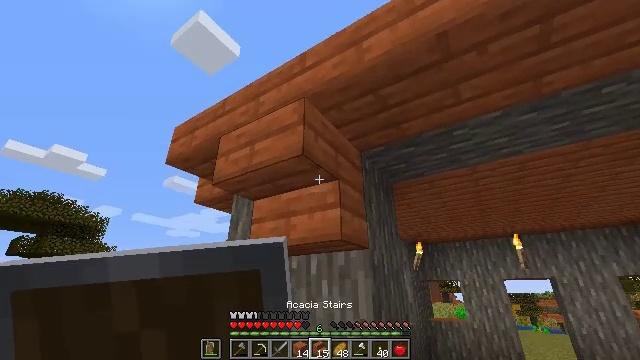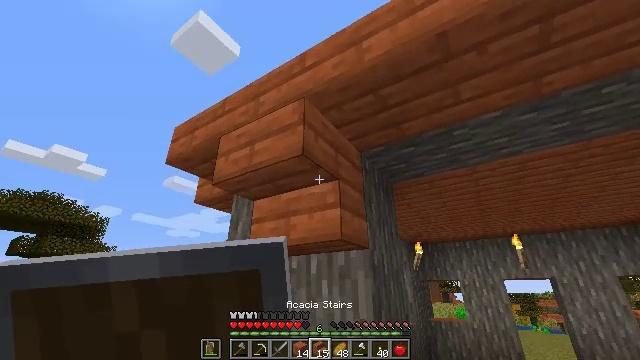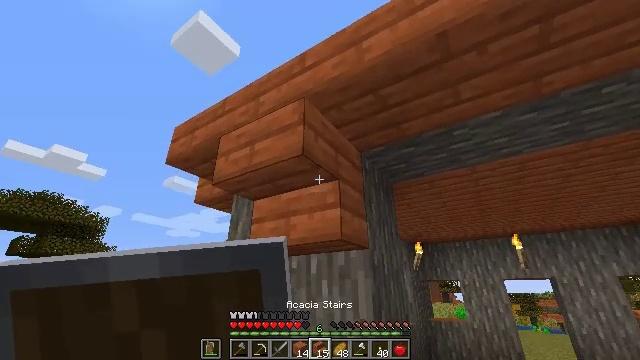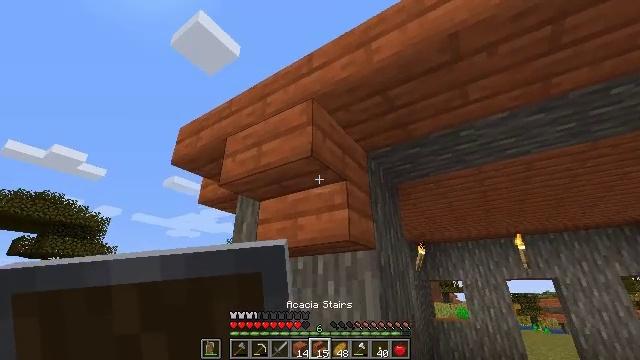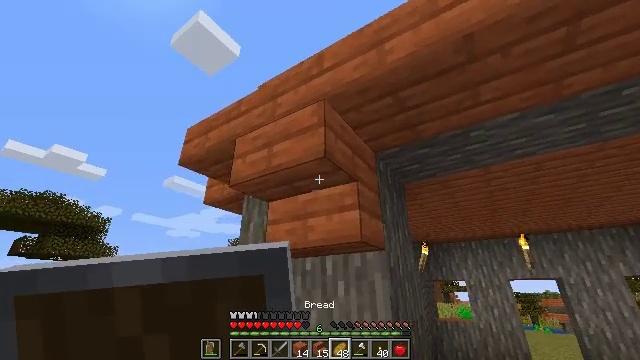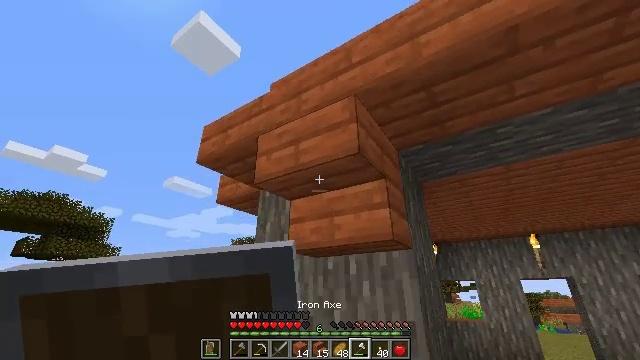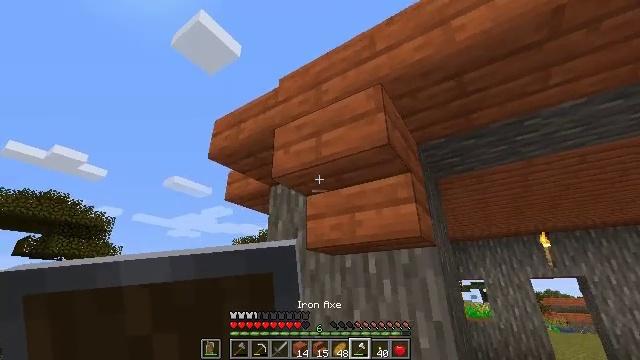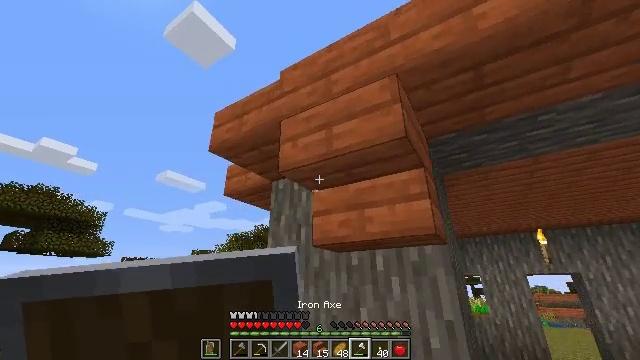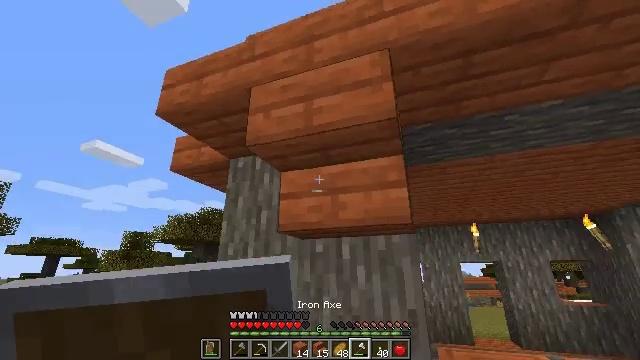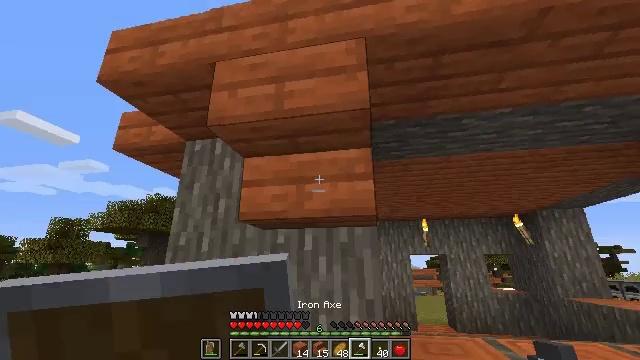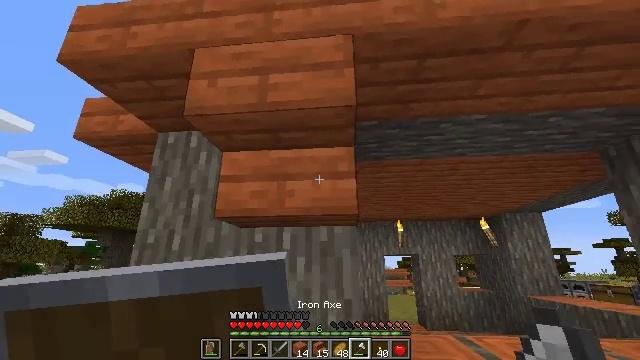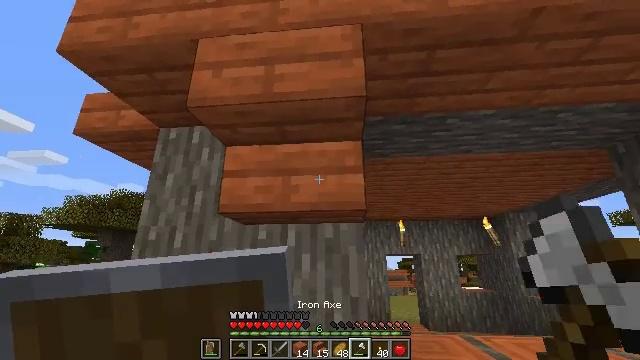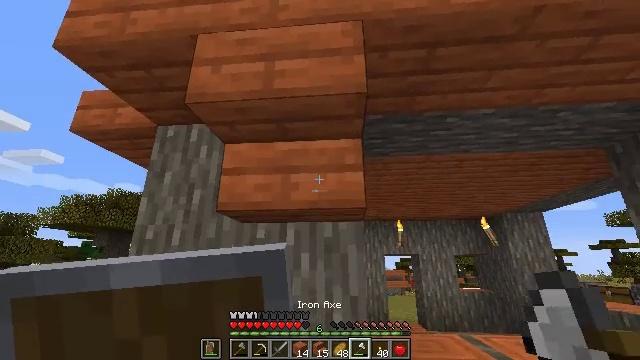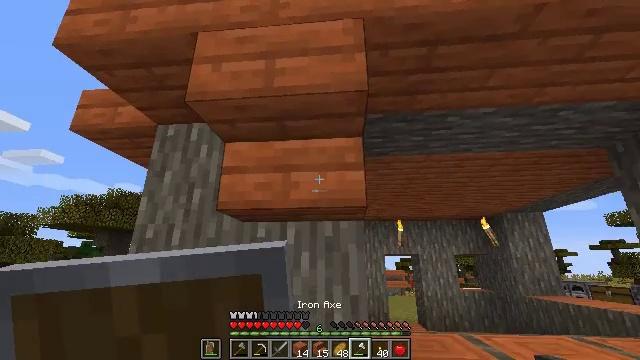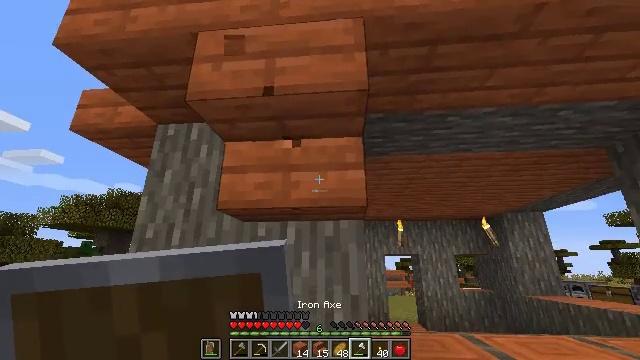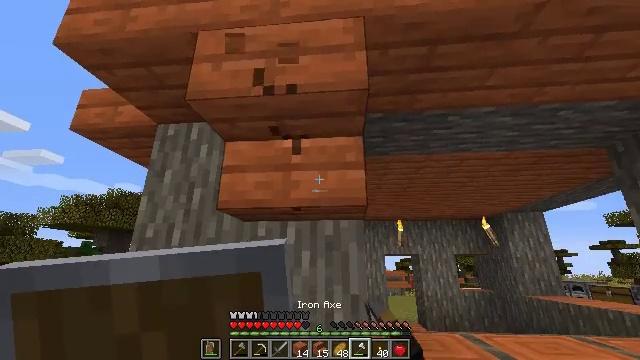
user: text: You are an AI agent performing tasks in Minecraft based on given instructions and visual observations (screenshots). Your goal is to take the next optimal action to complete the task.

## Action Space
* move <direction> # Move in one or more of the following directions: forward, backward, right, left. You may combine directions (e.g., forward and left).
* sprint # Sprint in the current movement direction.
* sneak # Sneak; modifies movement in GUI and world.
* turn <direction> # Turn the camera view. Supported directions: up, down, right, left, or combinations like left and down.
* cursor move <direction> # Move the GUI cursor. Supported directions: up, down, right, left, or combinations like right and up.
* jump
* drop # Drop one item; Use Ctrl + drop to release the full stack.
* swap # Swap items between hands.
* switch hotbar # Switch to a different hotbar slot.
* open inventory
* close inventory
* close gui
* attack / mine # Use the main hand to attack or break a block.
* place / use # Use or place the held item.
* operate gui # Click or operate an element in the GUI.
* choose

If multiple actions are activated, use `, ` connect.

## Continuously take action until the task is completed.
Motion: motion action
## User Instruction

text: Pick up the acacia stairs after mining.
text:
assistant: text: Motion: no_op
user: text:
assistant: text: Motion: no_op
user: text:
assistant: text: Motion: move left
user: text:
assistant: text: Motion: move left
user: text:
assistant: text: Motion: move forward and move left
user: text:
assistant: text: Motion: move forward and move left
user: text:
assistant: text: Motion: move forward and move left, turn right
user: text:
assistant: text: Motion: move forward, turn right and down
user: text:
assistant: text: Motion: turn right and down
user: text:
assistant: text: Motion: turn right
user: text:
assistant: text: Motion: no_op
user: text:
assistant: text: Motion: no_op
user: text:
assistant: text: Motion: no_op
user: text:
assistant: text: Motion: attack / mine
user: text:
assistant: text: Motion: attack / mine
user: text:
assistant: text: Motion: attack / mine
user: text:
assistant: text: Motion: attack / mine
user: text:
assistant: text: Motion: attack / mine
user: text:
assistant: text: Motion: turn up, attack / mine
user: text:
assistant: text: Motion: turn up, attack / mine
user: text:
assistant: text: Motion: attack / mine
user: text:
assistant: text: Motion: attack / mine
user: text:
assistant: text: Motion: attack / mine
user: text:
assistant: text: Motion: attack / mine
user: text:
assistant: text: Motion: move left, attack / mine
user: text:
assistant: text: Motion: move left, turn right and up, attack / mine
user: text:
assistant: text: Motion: move forward and move left, turn right and up, attack / mine
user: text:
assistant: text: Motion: no_op